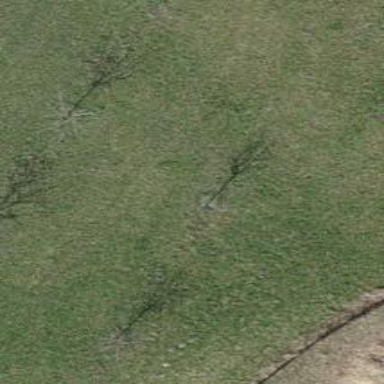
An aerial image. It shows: Deciduous broadleaved tree in orchard.